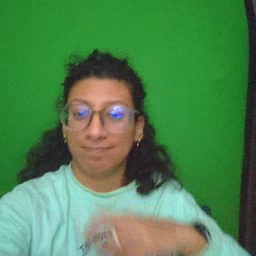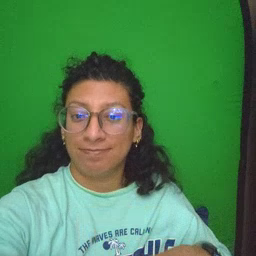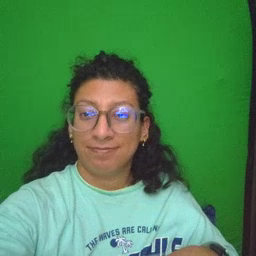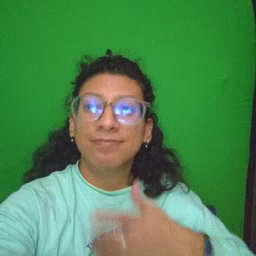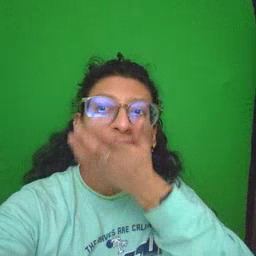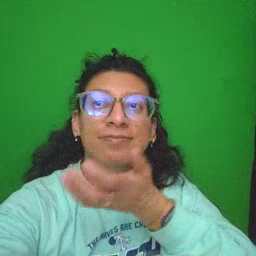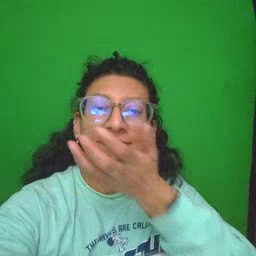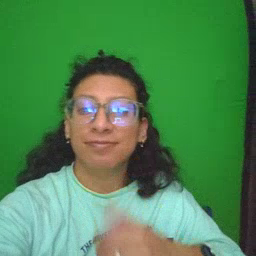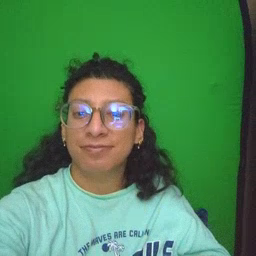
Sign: grass